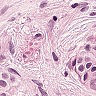
Metastatic tissue present: yes